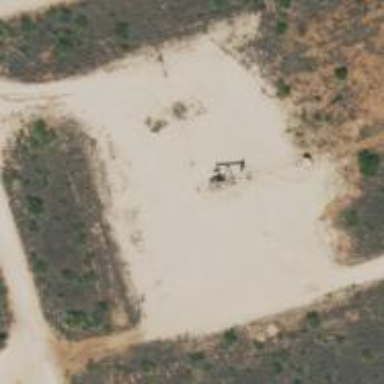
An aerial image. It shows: Petroleum well.